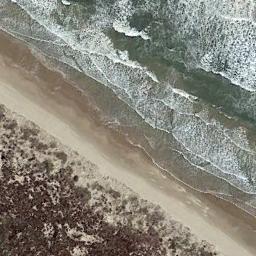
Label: beach